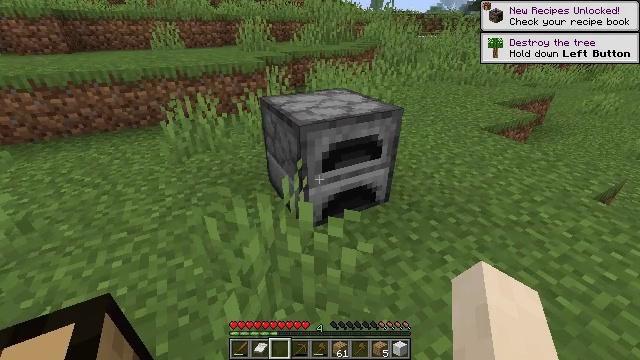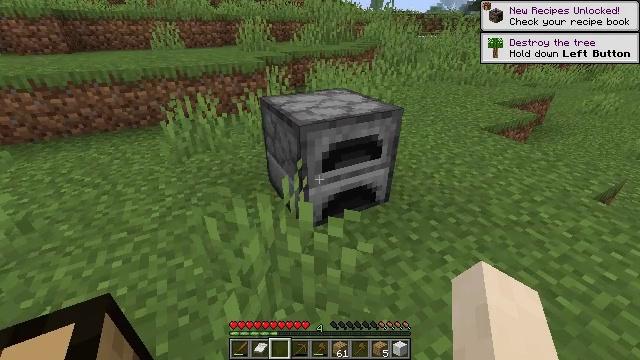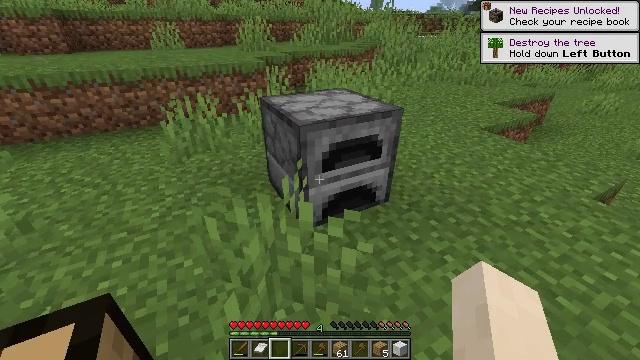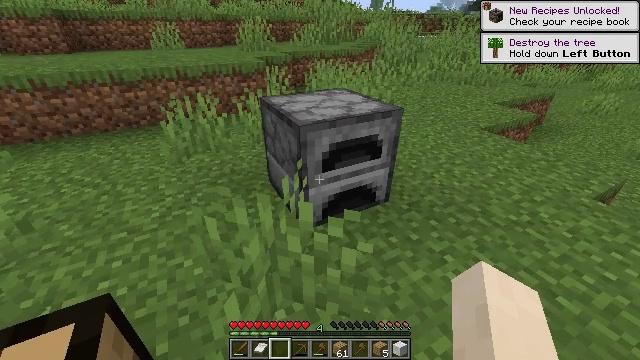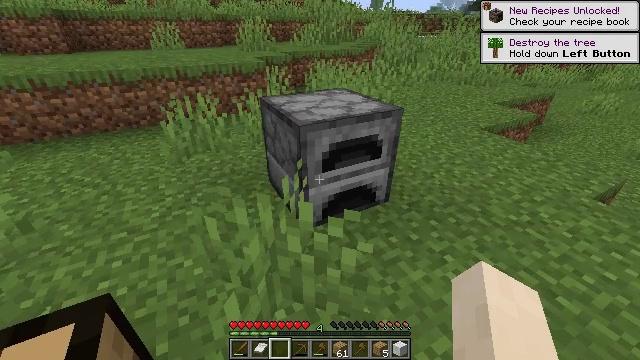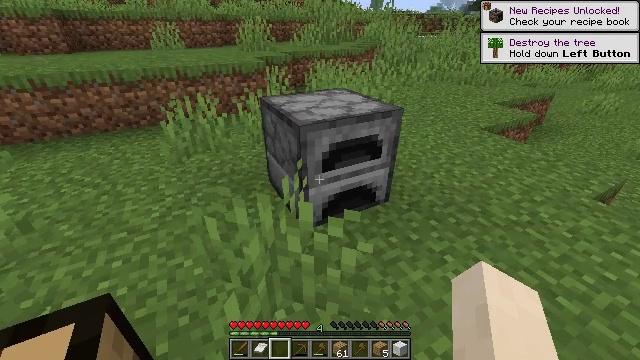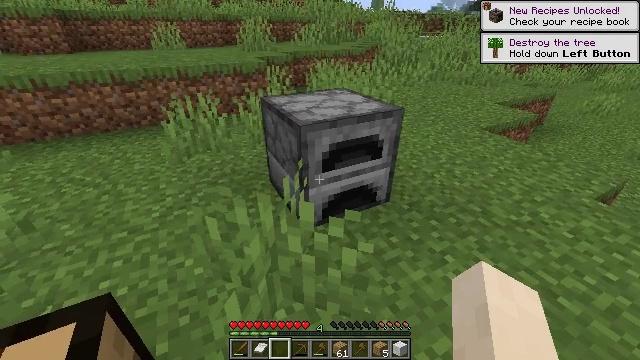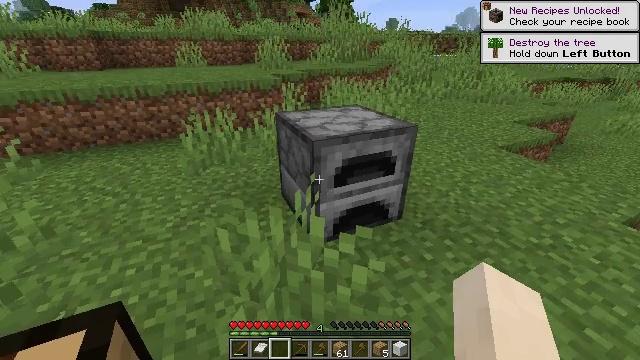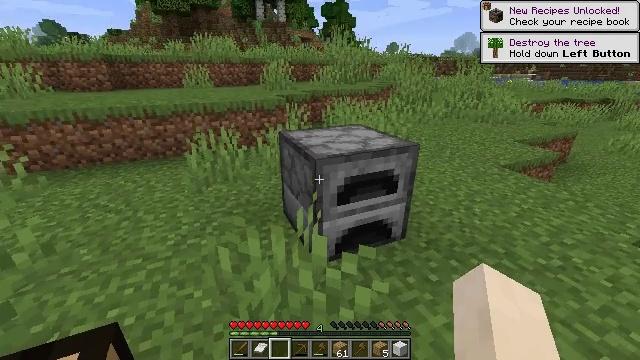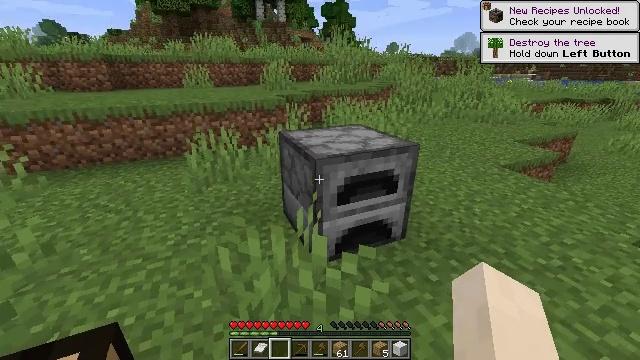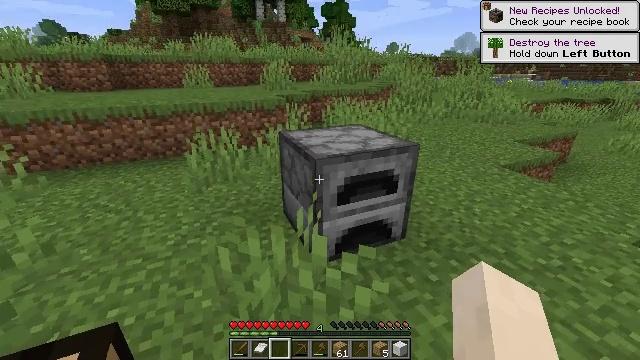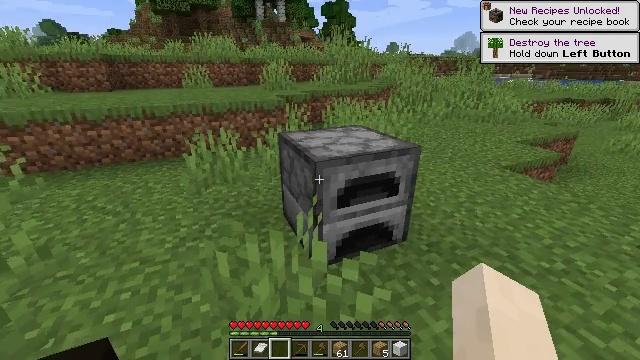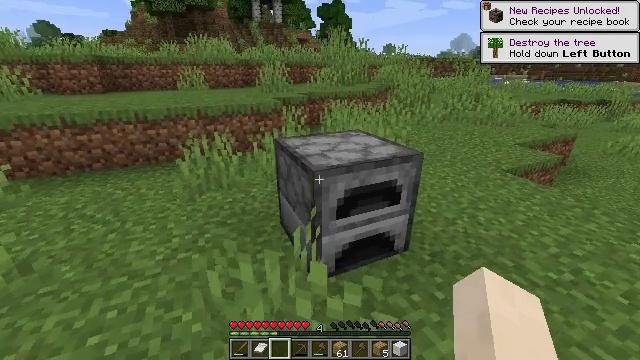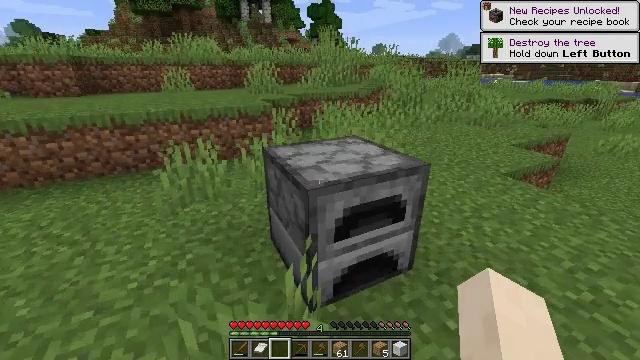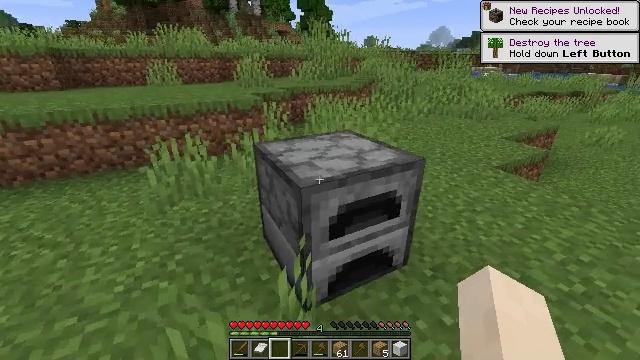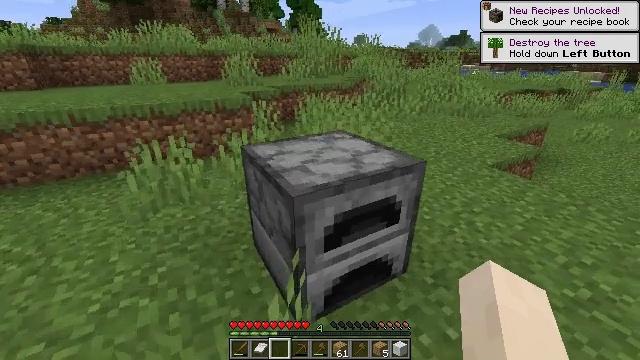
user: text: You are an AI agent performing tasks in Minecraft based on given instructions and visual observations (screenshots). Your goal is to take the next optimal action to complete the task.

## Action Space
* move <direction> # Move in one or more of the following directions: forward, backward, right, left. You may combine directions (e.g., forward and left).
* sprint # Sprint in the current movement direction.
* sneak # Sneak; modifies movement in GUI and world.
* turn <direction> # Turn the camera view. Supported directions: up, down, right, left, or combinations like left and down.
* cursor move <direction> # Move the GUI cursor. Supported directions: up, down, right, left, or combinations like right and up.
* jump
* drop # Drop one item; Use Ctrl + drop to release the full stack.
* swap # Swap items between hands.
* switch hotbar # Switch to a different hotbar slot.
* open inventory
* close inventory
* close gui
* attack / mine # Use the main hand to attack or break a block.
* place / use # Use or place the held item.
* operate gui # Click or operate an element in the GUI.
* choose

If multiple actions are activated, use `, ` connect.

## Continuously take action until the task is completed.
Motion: motion action
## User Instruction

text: Interact with a furnace to make cooked chicken.
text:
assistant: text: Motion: no_op
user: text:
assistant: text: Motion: no_op
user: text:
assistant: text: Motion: no_op
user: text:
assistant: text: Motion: no_op
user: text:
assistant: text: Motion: no_op
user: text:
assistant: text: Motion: no_op
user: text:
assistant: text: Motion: turn left and up
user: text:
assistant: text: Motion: turn up
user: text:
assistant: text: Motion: no_op
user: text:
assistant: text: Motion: no_op
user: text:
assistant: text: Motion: move forward
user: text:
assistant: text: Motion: move forward
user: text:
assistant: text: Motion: move forward, turn right
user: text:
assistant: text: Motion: move forward, turn right and down
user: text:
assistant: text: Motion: move forward, turn right
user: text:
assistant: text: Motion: move forward
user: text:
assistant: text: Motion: move forward
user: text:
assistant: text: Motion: move forward
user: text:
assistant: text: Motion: move forward
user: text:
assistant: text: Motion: move forward, turn down
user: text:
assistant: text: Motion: no_op
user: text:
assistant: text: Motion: no_op
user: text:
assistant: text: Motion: no_op
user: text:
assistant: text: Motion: turn down
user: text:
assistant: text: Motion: turn left and down
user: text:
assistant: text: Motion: turn left and down
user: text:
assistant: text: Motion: turn left
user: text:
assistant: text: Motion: turn left
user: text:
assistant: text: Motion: turn left
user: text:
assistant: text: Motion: turn left and up